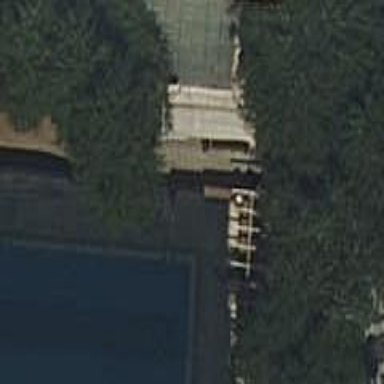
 perfect for swimming and other water activities."